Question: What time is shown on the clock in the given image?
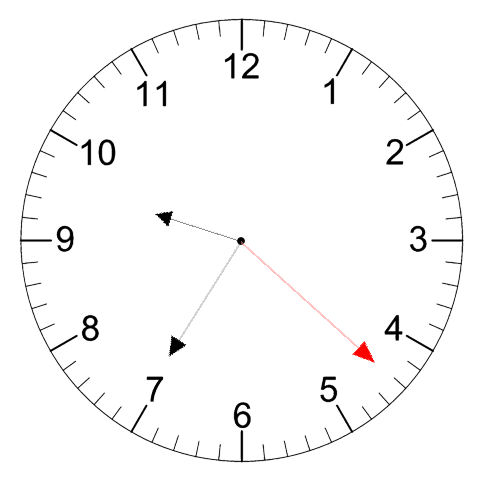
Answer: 09:35:22